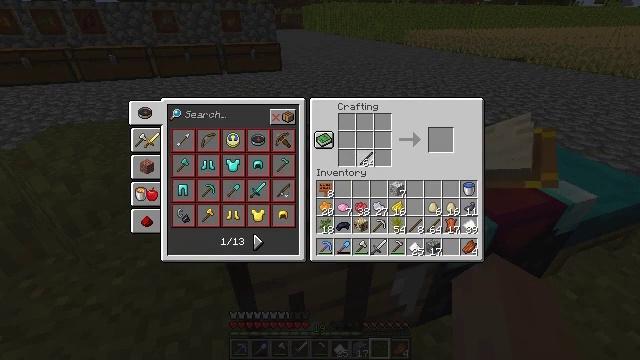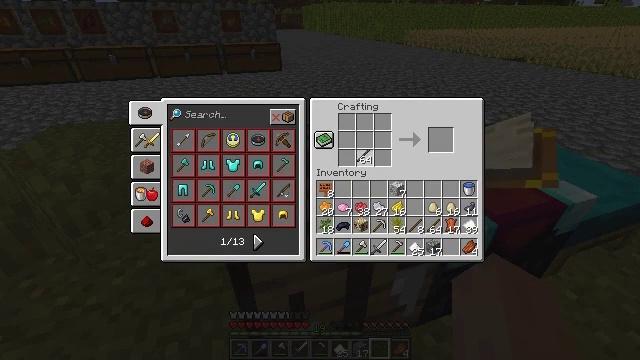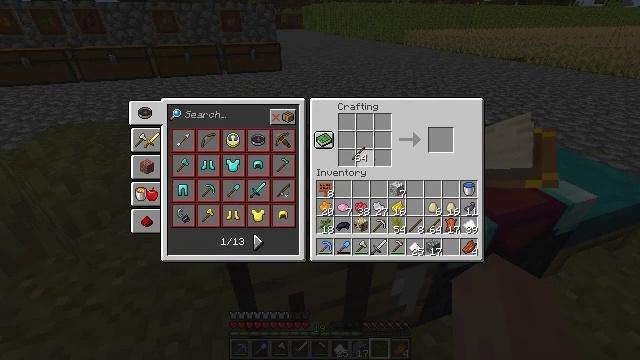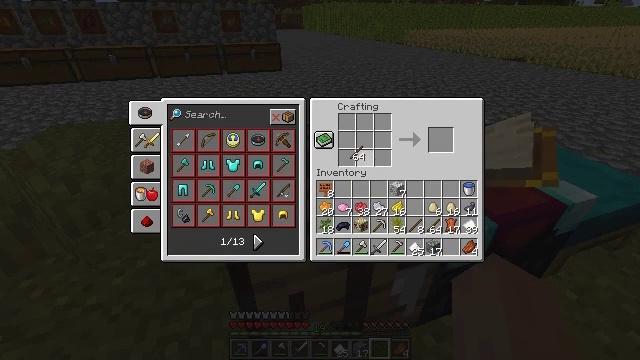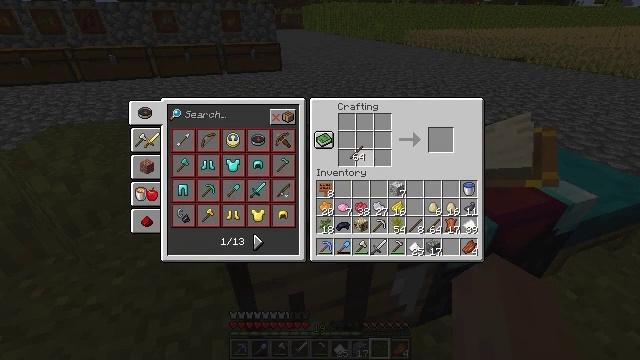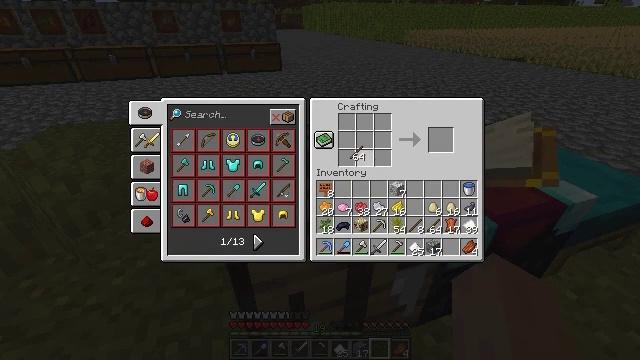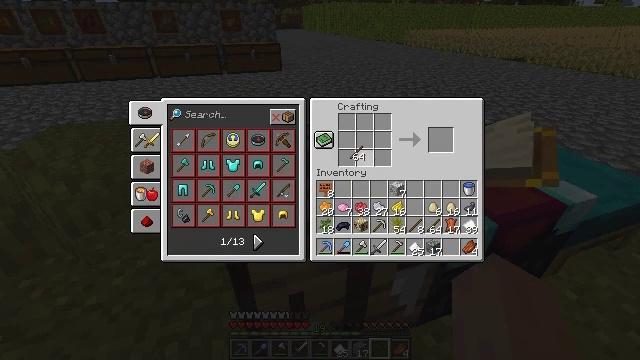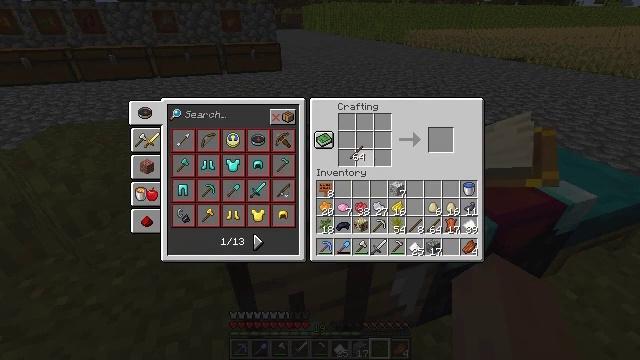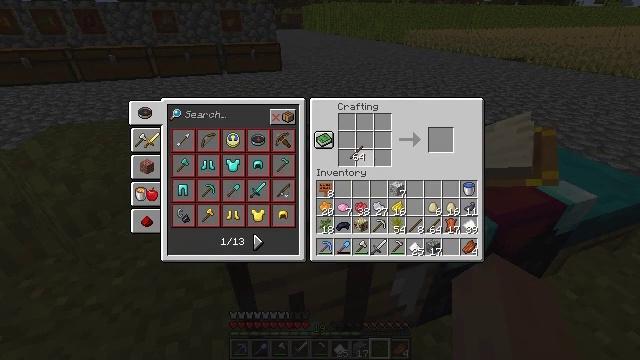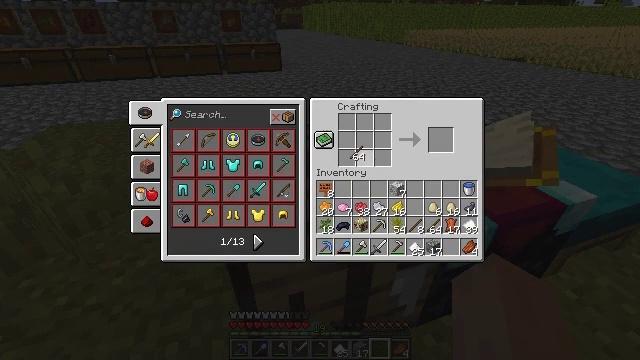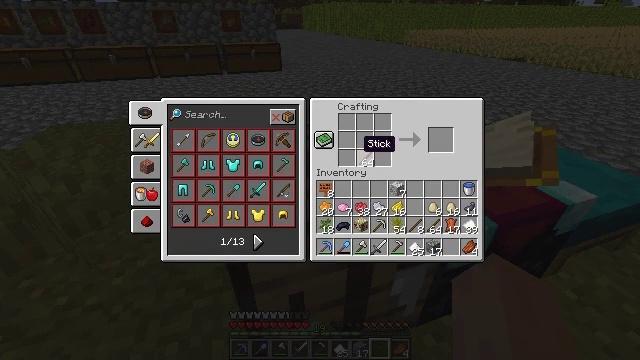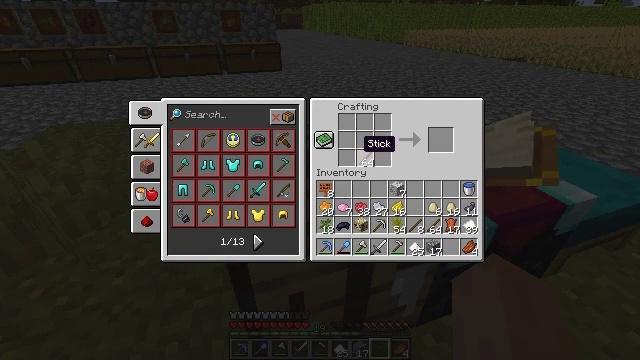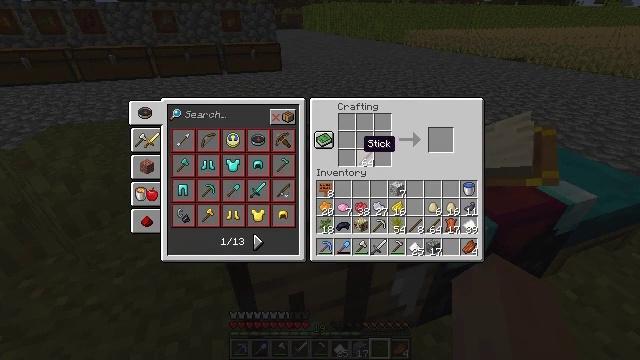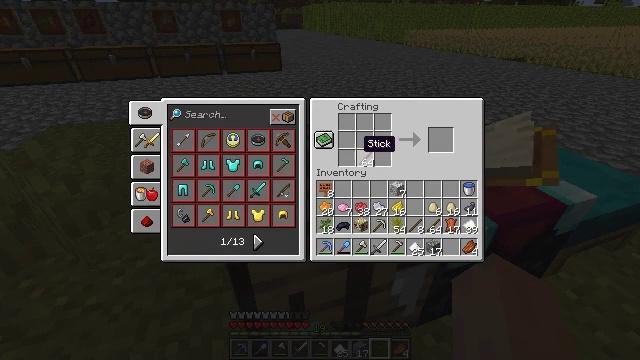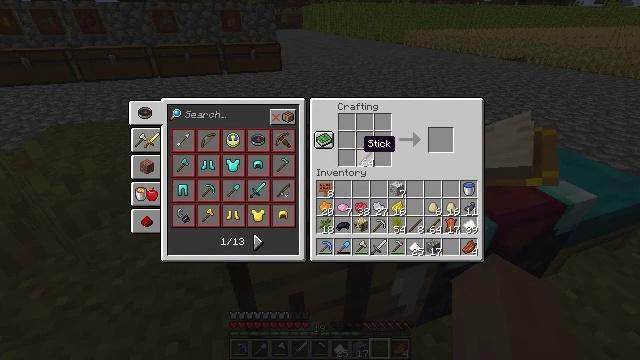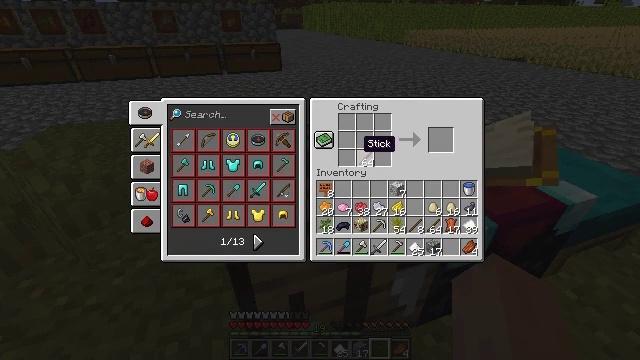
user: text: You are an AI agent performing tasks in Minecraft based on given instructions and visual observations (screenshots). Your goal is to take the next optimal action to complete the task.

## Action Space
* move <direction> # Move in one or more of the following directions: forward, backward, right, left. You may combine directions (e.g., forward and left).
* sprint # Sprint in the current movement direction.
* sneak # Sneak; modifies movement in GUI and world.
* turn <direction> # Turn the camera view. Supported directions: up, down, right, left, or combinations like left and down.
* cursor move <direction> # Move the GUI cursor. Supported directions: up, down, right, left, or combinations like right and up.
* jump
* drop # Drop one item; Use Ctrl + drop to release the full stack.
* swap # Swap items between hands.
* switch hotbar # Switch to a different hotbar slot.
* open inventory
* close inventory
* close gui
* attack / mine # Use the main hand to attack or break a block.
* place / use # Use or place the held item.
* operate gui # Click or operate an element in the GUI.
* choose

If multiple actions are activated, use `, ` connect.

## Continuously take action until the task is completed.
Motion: motion action
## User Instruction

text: Make an item frame in the crafting table.
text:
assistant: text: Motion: no_op
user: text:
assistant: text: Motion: no_op
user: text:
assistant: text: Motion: no_op
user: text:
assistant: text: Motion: no_op
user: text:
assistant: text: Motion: no_op
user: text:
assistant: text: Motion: operate gui
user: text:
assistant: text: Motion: operate gui
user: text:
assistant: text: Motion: operate gui
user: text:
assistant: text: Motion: operate gui
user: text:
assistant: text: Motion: no_op
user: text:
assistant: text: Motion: no_op
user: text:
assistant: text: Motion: no_op
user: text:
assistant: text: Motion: no_op
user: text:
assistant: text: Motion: no_op
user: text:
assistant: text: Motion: no_op
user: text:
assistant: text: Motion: no_op
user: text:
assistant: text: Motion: no_op
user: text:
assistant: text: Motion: no_op
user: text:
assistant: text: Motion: no_op
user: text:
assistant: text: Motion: no_op
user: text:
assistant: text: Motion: no_op
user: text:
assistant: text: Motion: no_op
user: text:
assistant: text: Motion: no_op
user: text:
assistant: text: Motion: choose
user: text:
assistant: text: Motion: choose
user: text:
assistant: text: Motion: choose
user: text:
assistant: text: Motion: cursor move left
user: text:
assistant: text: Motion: cursor move left
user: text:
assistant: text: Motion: no_op
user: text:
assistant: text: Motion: no_op